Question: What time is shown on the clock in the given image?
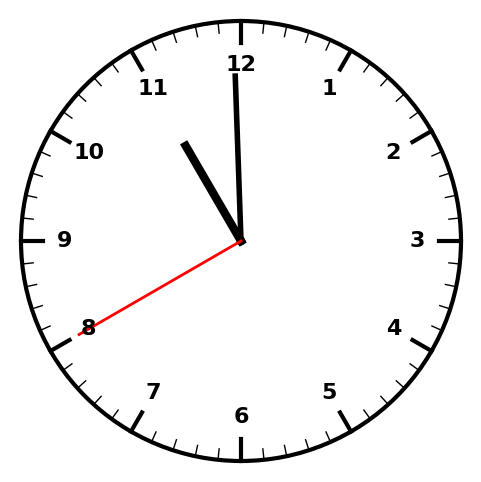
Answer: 10:59:40